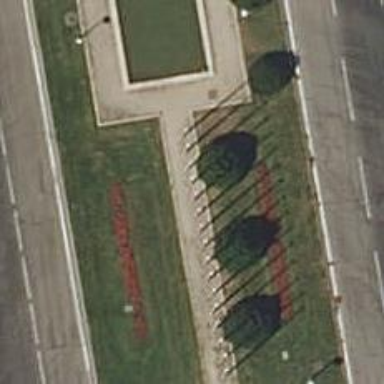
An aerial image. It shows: Flagpole structure.